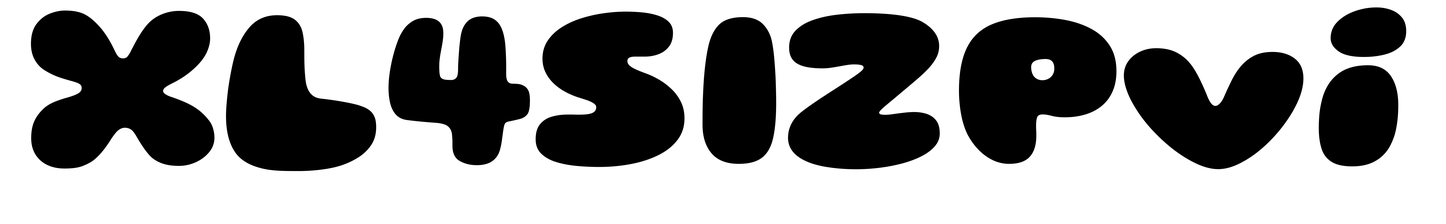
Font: Gluten_Black